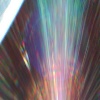
Label: sunburn